Field crop: maize
Growth stage: 1
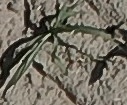
Species: sorghum